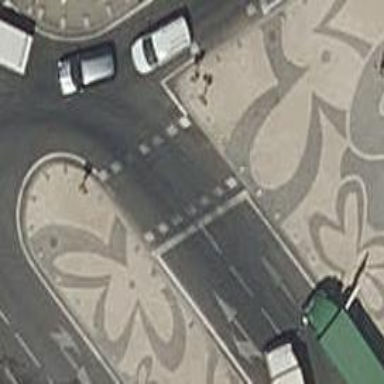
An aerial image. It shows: Road with traffic signals.